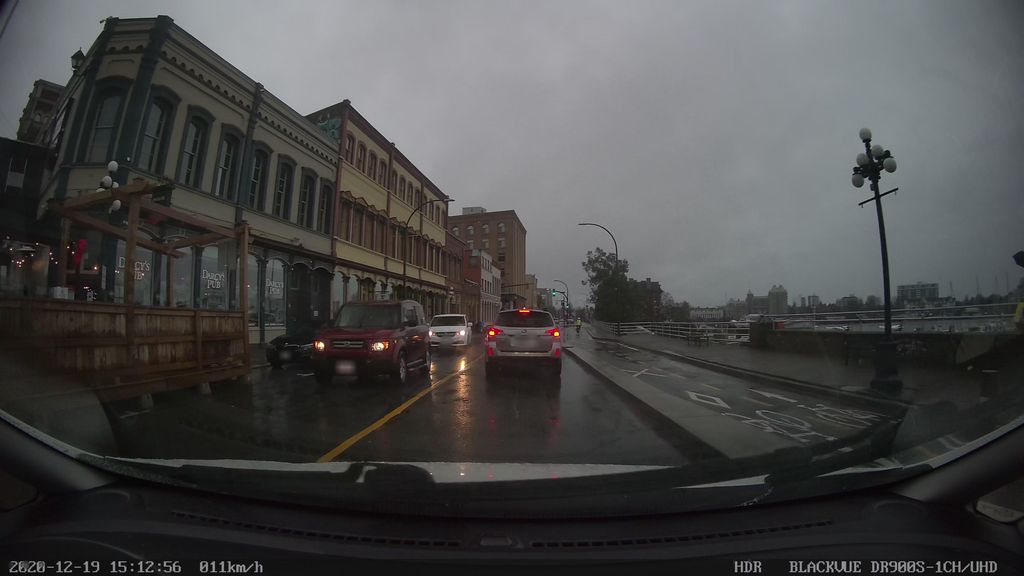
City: victoria